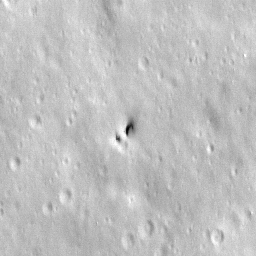
Pit: Stevinus 8
Host crater: Stevinus
Host type: impact_melt
Lunar coordinates: latitude -32.309, longitude 54.661